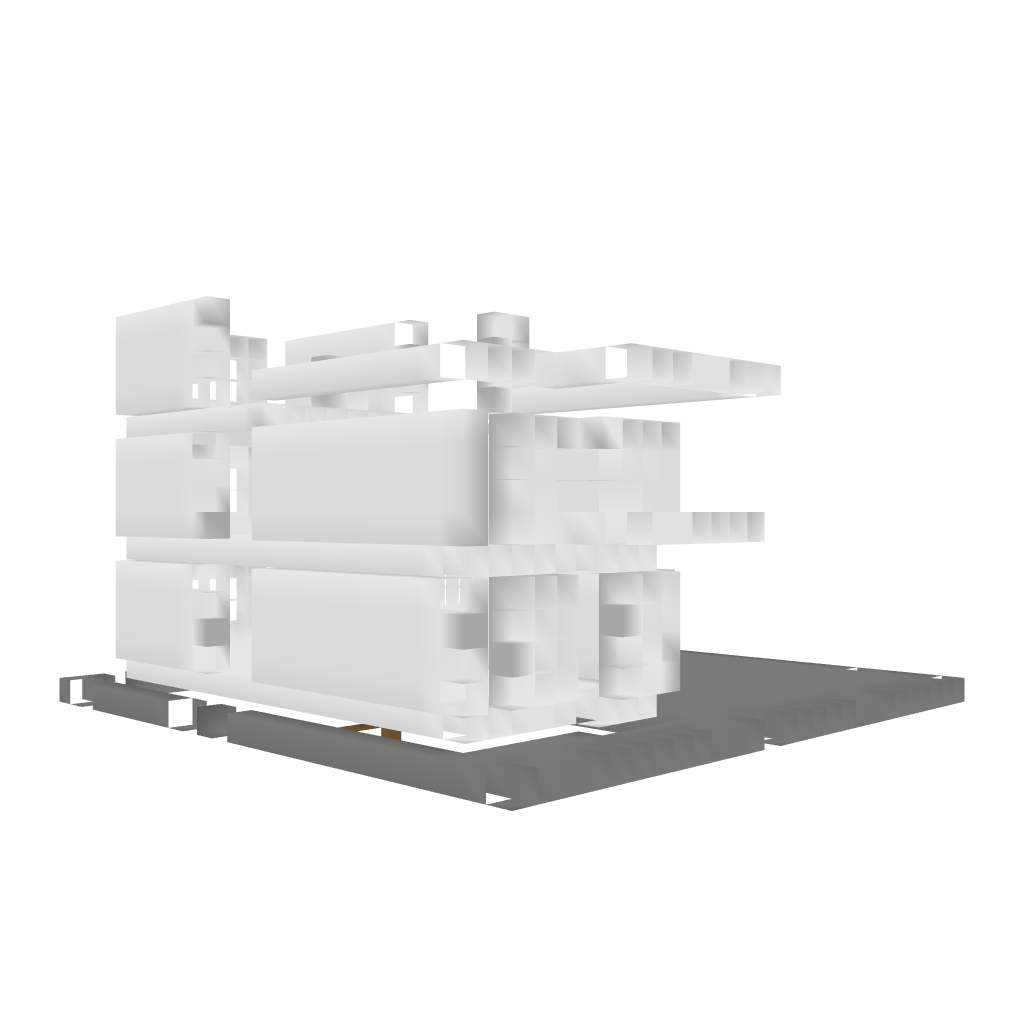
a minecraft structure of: Modern House #3 bad low quality